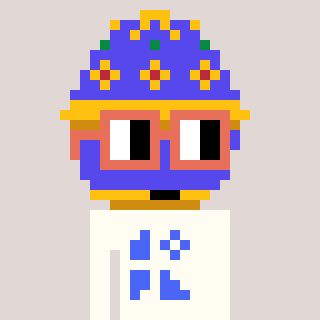
a pixel art character with square orange glasses, a faberge-shaped head and a grayscale-colored body on a warm background